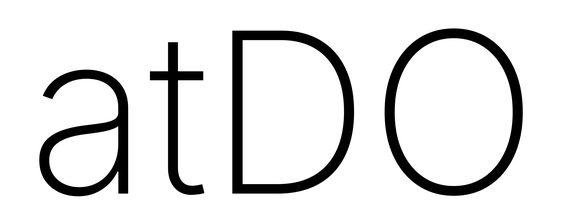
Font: Inter_ExtraLight